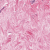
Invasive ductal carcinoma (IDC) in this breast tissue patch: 0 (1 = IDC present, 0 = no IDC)